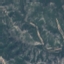
Land use / land cover: HerbaceousVegetation